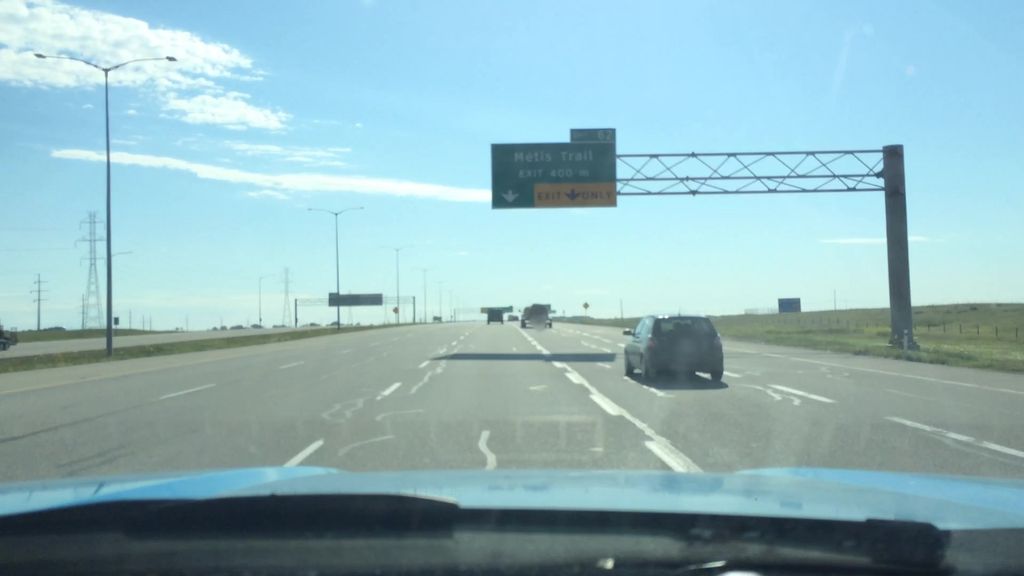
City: calgary